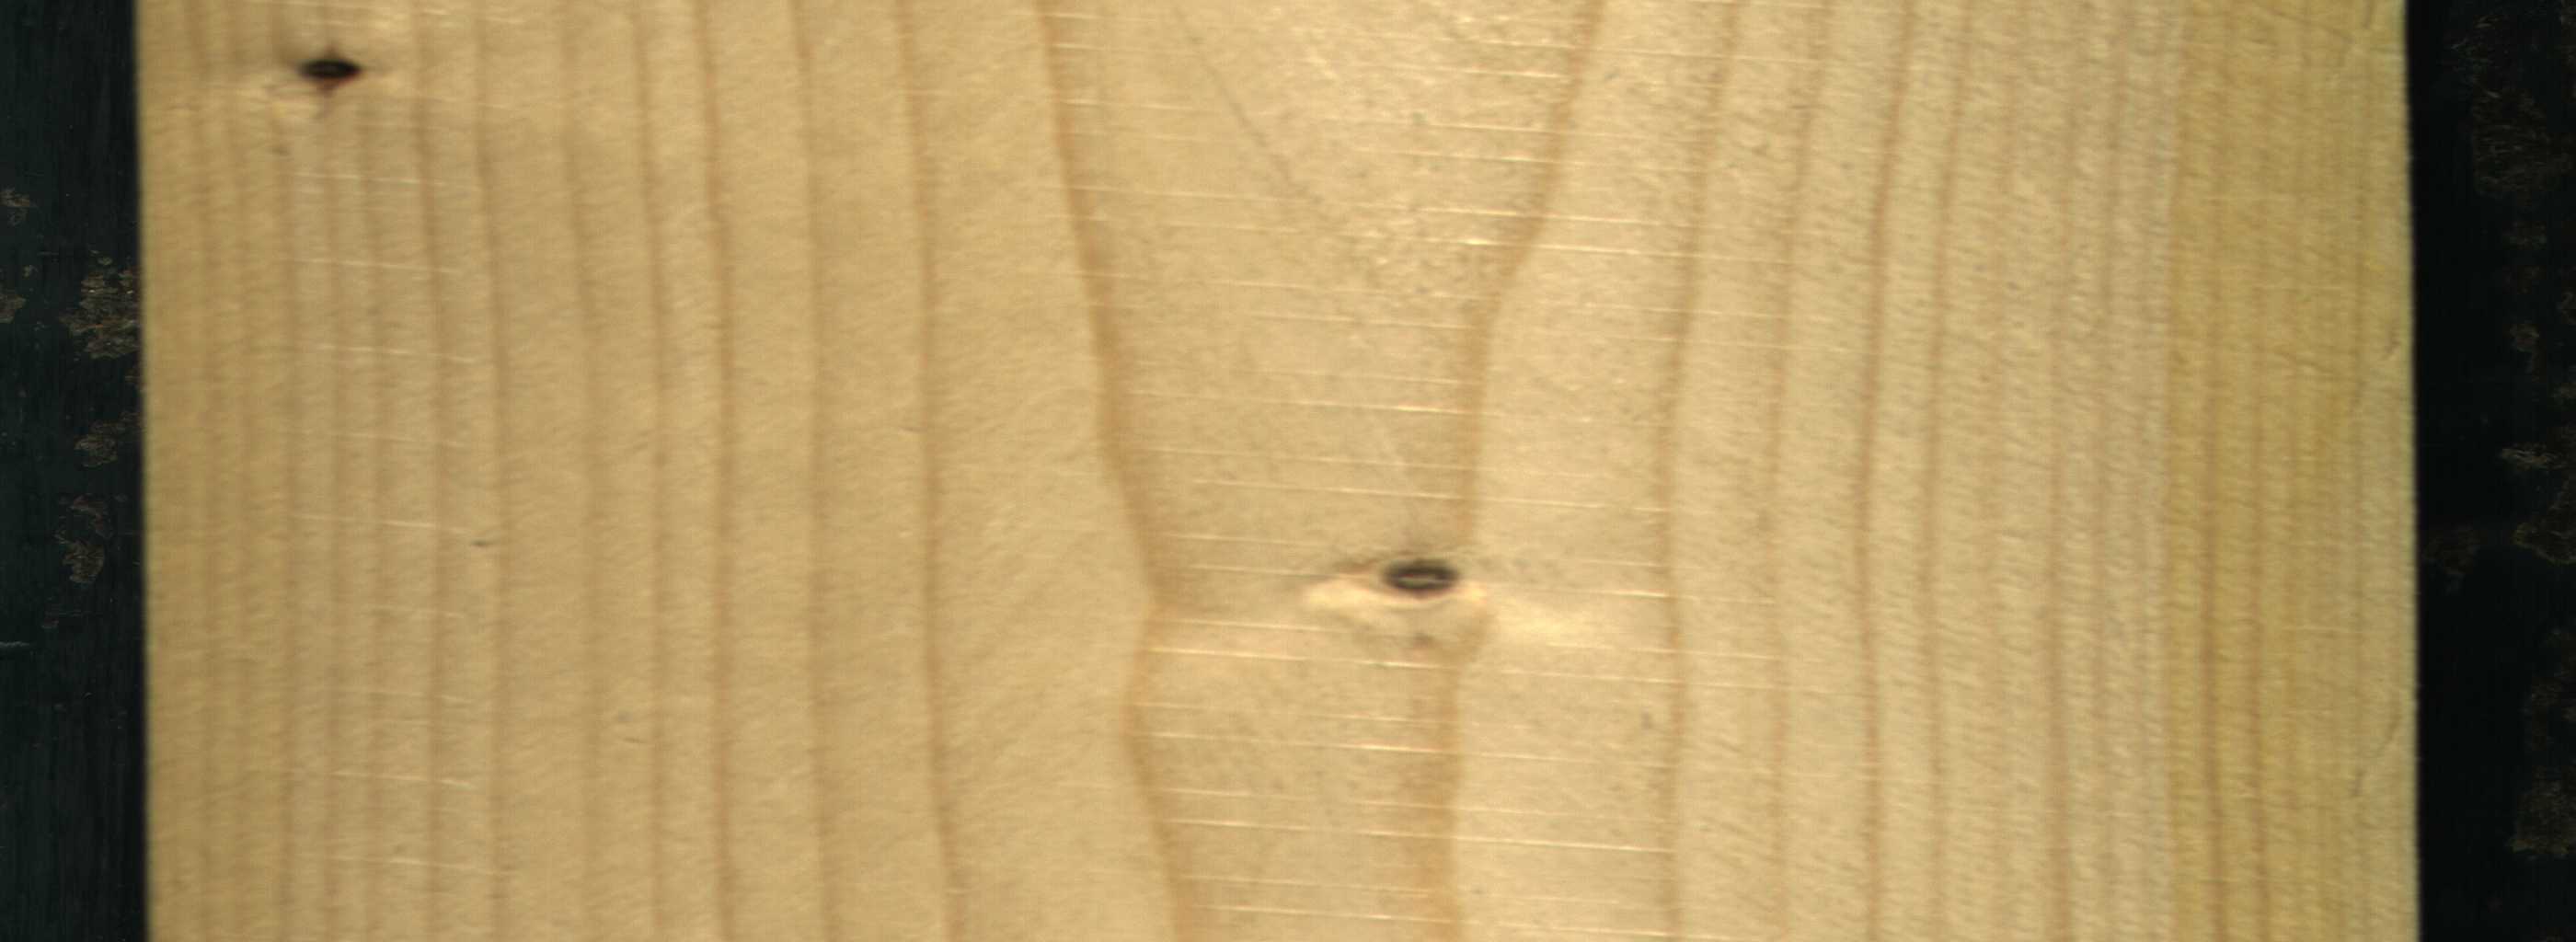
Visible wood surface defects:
Dead_Knot
Dead_Knot